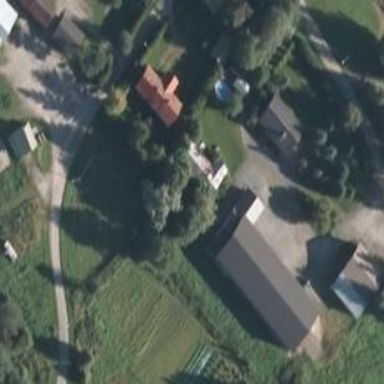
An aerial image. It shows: Farmyard area.